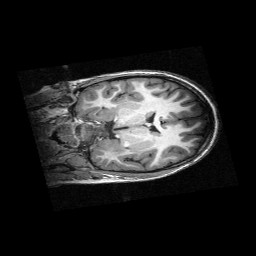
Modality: T1w
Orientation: coronal
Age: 9
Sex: female
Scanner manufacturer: siemens
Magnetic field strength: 3 T
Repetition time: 2.3 s
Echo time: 0.00336 s